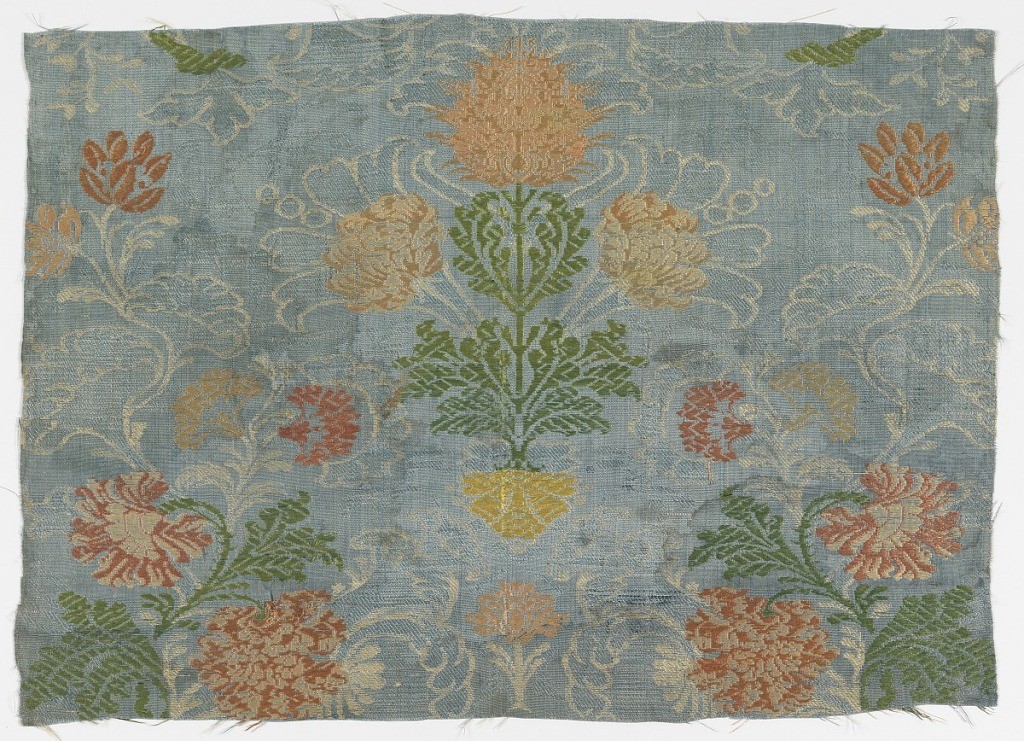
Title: Fragment
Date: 17th century
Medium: silk Technique: plain compound weave with discontinuous supplementary weft (brocaded)
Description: Woven, symmetrical arrangement of multicolor flowers on a blue background.